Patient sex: M
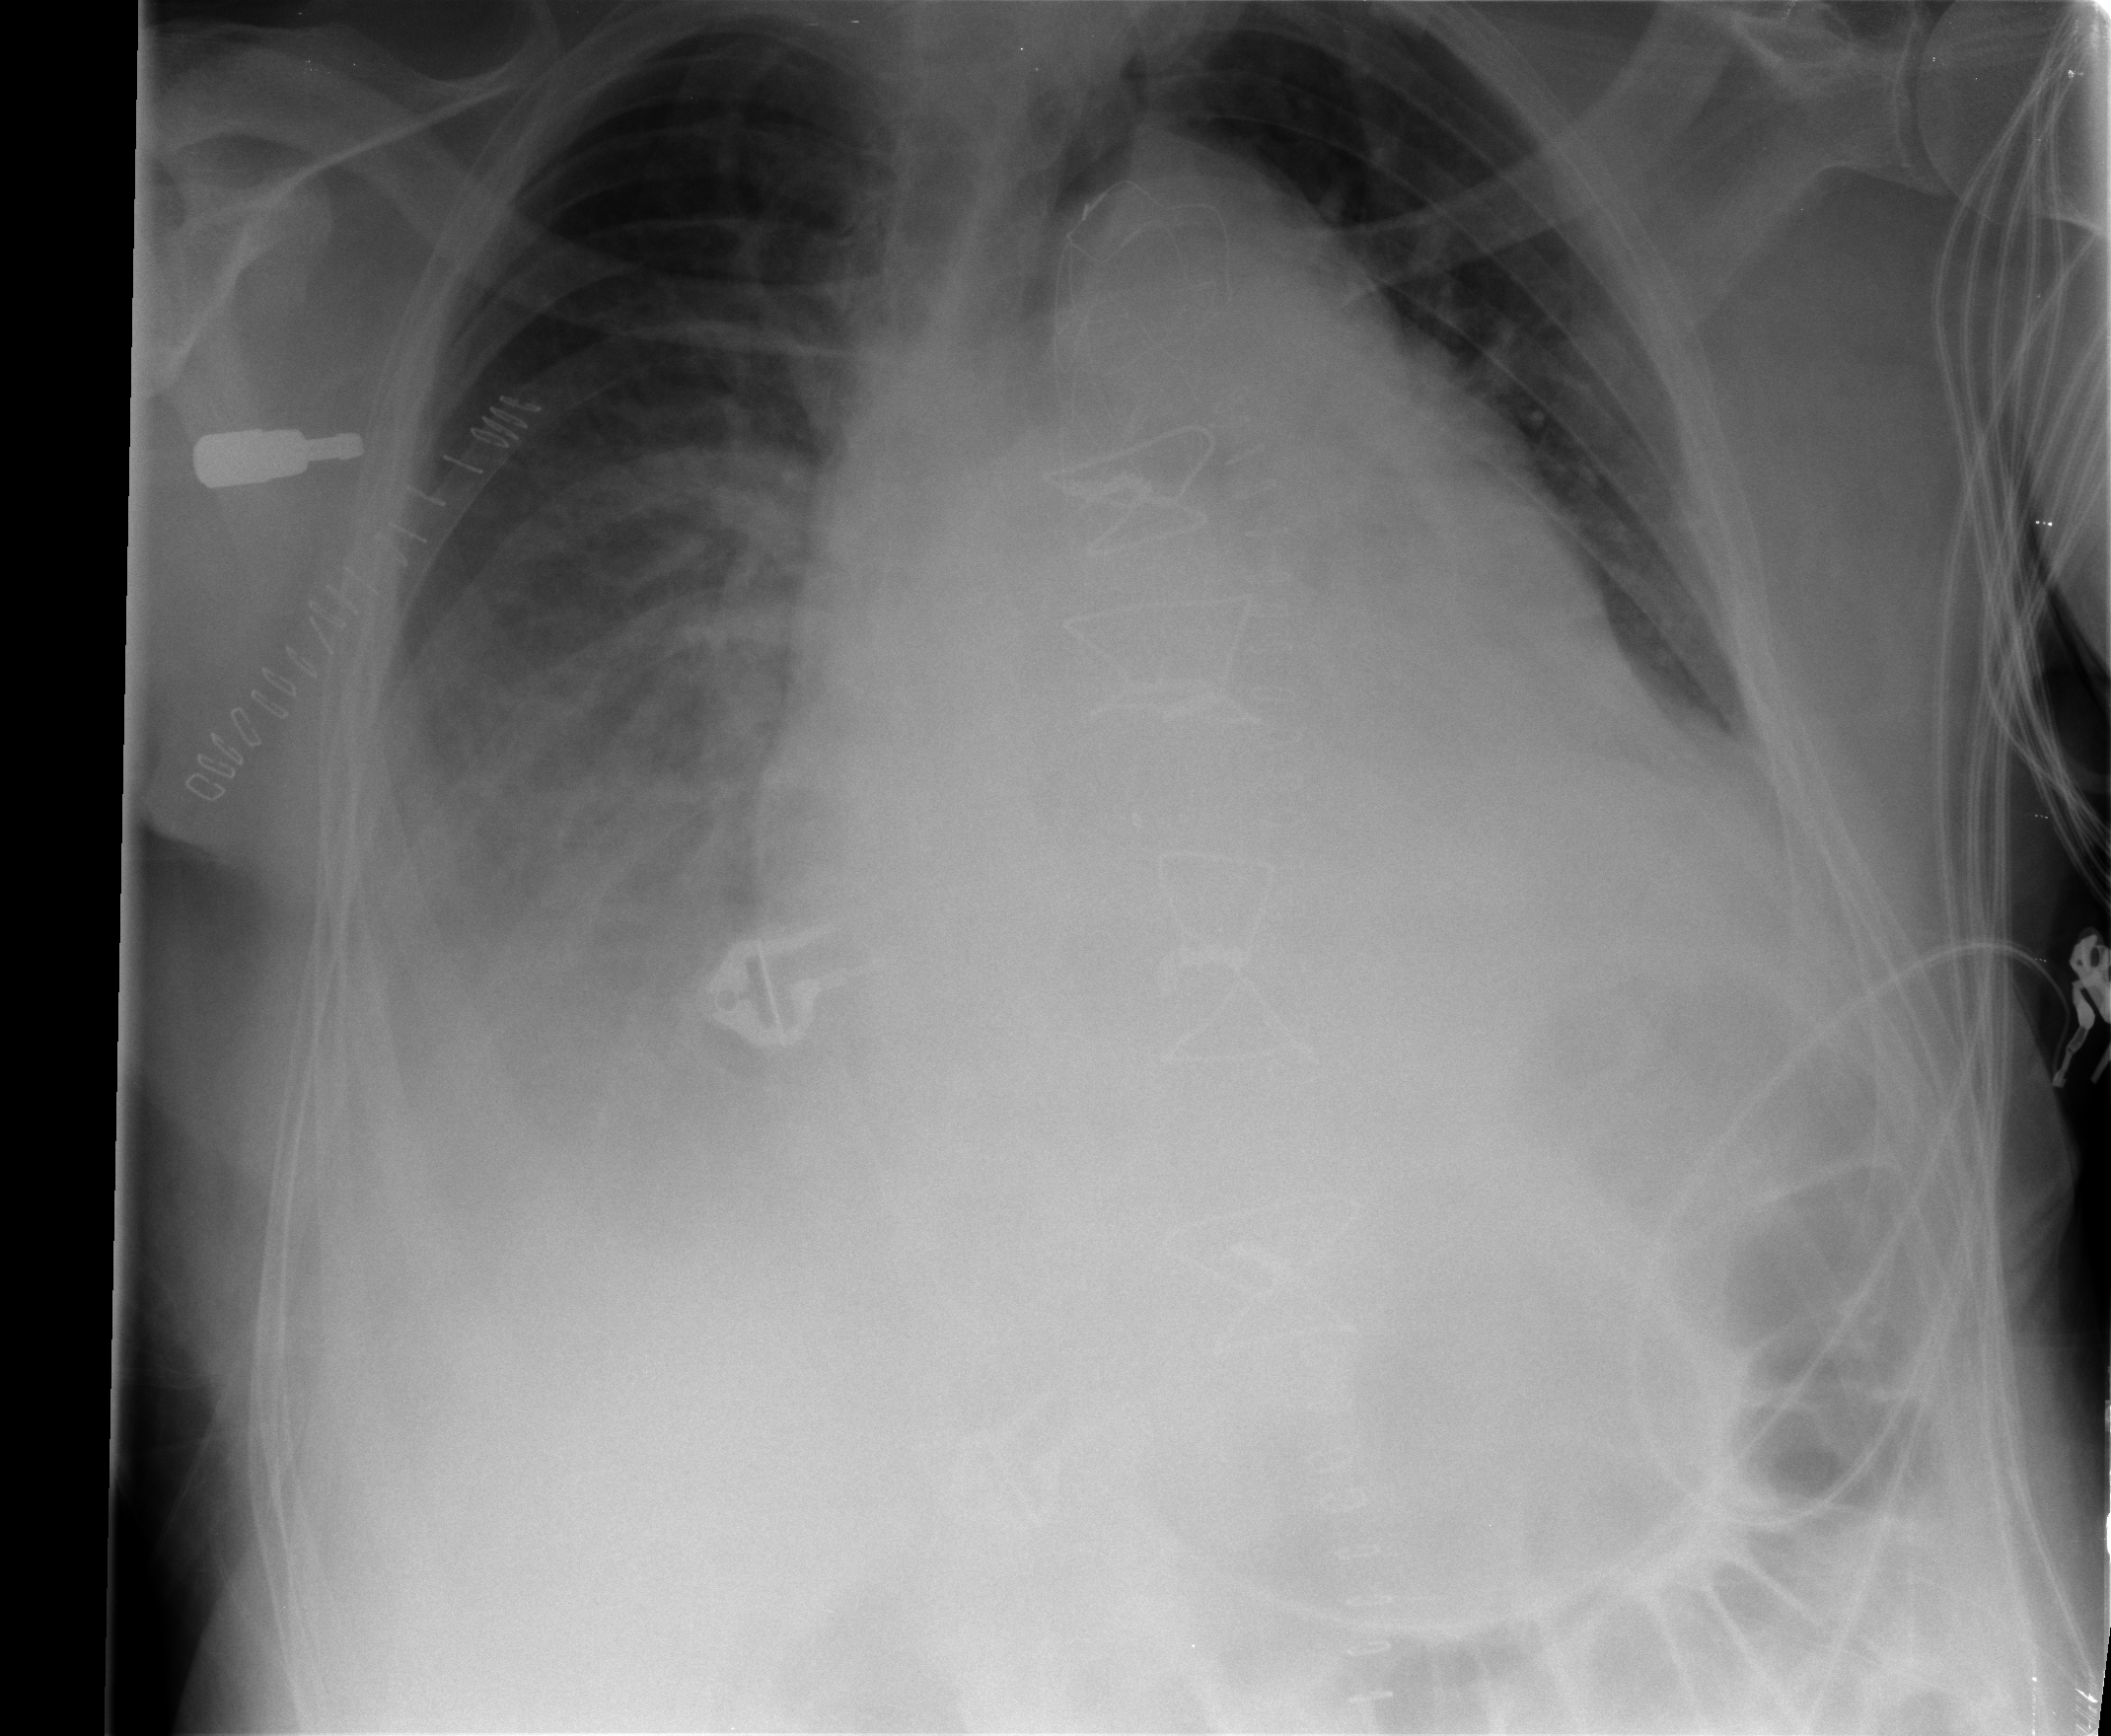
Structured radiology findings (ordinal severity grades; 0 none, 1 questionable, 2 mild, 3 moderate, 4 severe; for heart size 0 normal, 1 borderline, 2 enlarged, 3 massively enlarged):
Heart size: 2
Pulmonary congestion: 2
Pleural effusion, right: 3
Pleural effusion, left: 2
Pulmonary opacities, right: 0
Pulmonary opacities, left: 0
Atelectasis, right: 2
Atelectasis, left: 1